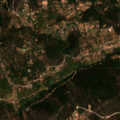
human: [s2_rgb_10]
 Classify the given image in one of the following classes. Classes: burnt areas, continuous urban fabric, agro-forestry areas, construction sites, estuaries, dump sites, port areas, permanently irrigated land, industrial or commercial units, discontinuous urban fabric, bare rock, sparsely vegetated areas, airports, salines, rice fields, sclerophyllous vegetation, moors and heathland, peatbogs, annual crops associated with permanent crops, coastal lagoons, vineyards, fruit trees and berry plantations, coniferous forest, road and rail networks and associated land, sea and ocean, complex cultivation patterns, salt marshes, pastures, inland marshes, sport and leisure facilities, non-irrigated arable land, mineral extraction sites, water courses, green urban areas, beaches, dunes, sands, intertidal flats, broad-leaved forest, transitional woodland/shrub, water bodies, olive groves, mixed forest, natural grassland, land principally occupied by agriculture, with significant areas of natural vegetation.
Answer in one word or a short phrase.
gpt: complex cultivation patterns, broad-leaved forest, mixed forest, transitional woodland/shrub